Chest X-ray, AP view. Patient: 39 years old, sex F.
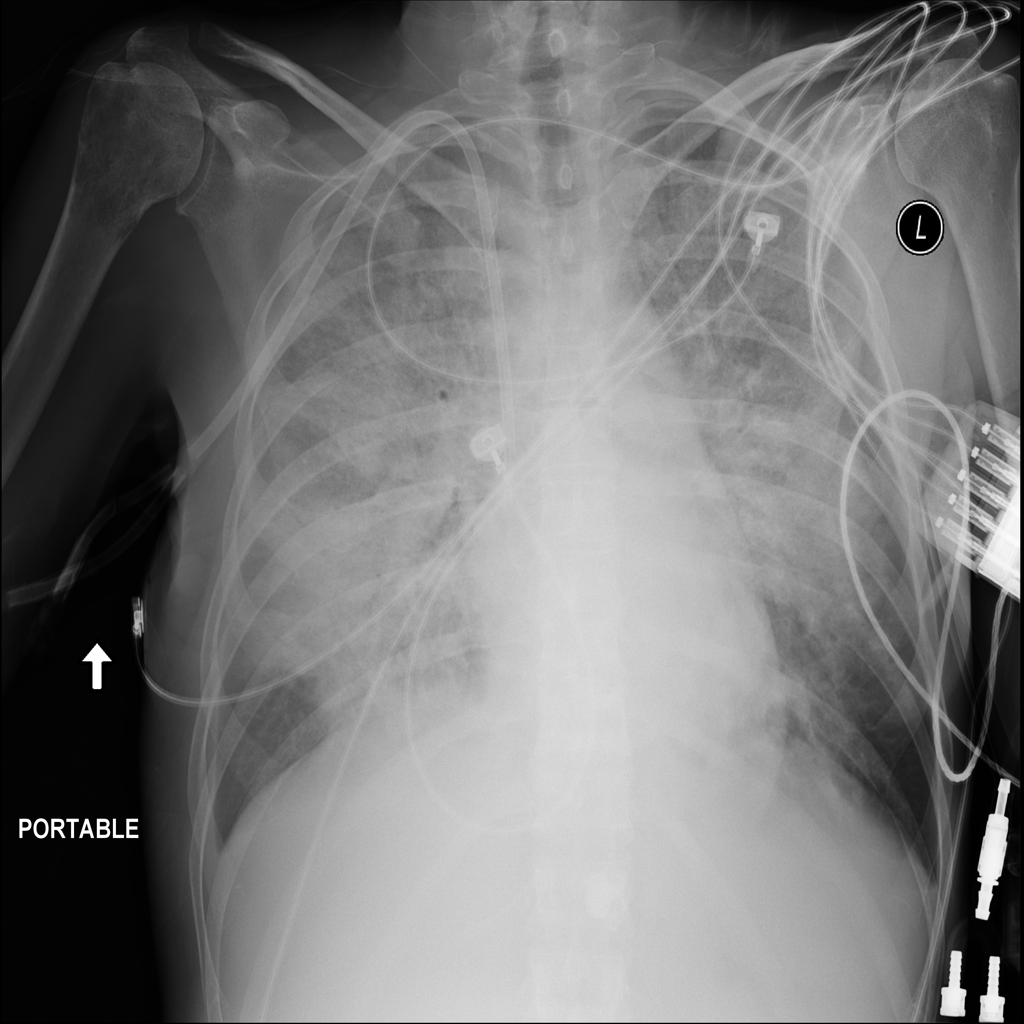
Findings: Edema